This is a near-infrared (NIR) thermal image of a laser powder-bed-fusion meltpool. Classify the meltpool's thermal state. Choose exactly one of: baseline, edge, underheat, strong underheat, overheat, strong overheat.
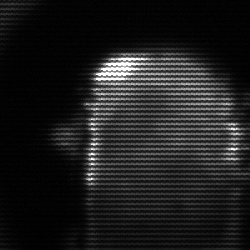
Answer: baseline